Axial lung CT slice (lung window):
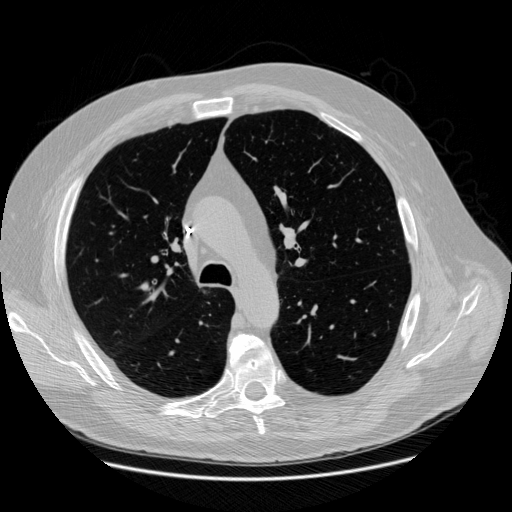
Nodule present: no